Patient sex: M
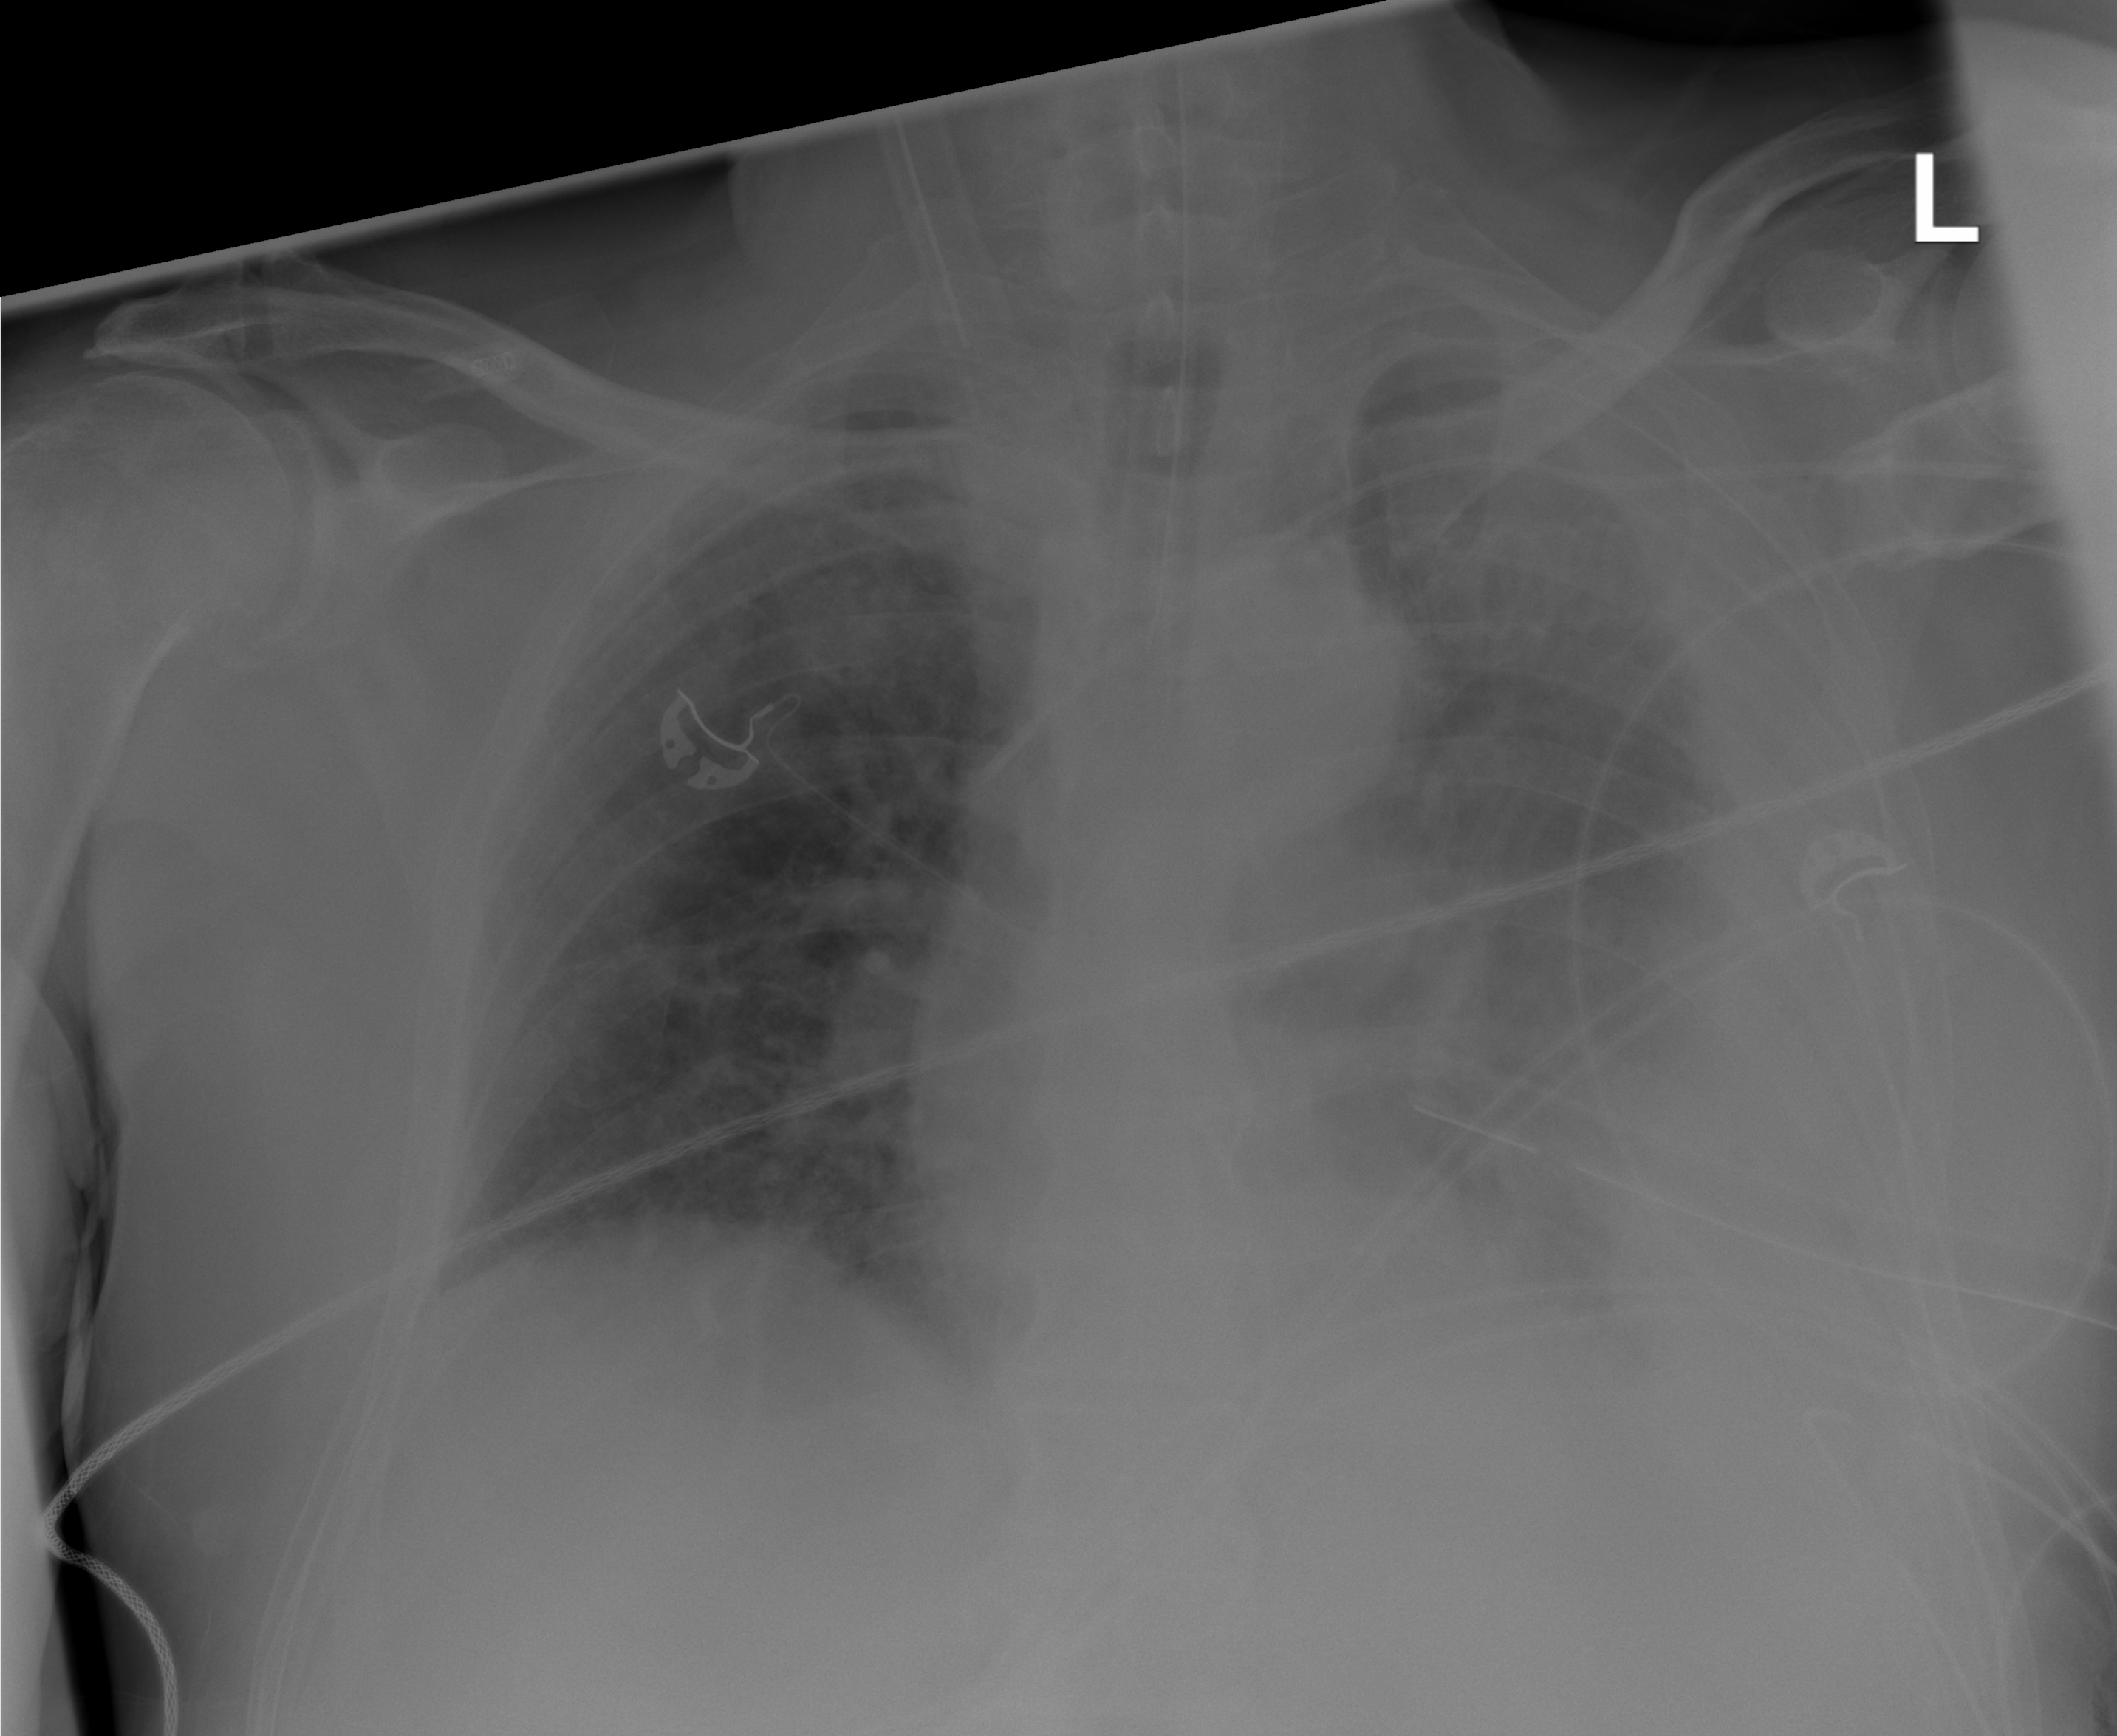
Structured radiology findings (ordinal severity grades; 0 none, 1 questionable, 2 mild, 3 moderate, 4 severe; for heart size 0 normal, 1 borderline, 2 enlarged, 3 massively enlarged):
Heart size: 0
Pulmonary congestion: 0
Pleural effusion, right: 0
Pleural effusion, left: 3
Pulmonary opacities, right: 0
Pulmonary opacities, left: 0
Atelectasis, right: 0
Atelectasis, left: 3